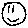
Label: smiley face